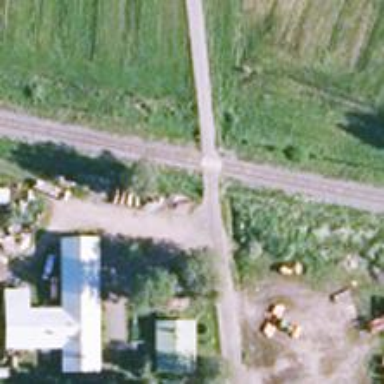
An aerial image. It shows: Railway track classified as B1.